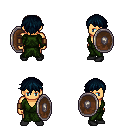
a pixel art fantasy rpg character, male body template, human, tanned skin, green robe, magenta pants, raven short bangs hairstyle, leather bracers, black shoes, shield, four views (front, back, left, right), 2x2 character sprite sheet, small pixel art, hard edges, no anti-aliasing